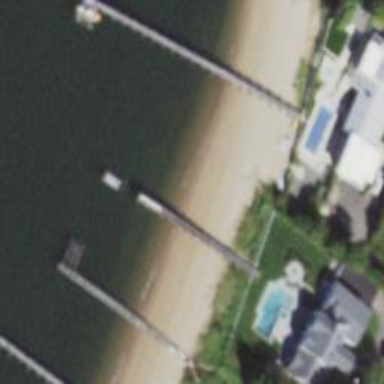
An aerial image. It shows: Man-made pier.